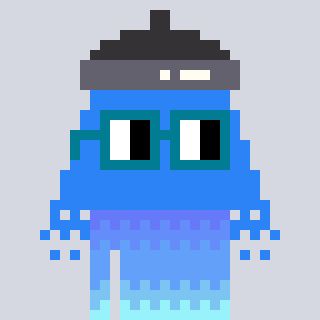
a pixel art character with square dark green glasses, a shower-shaped head and a peachy-colored body on a cool background